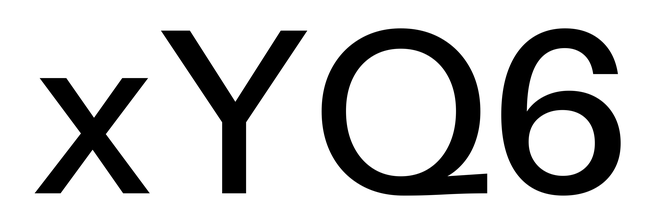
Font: InstrumentSans_Medium